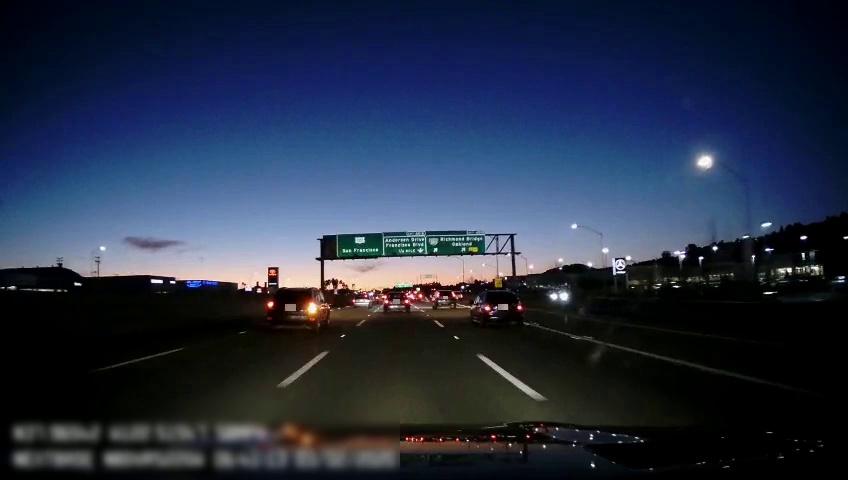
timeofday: Night
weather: Other
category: Drivable Space
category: Vehicles | SUV
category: Vehicles | SUV
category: Vehicles | SUV
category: Vehicles | Car
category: Vehicles | Car
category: Vehicles | Car
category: Lanes | Current Lane
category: Lanes | Current Lane
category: Lanes | Alternate Lane
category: Lanes | Alternate Lane
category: Traffic | Signs